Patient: sex M, age 36
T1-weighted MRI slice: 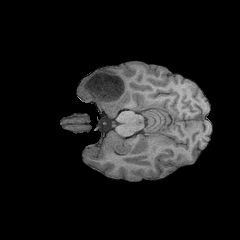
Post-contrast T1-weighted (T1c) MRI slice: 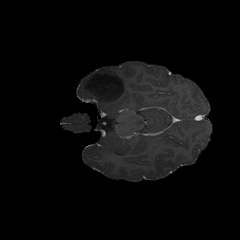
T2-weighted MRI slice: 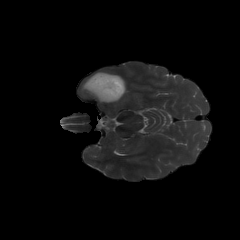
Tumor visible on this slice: yes
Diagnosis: Astrocytoma, IDH-mutant
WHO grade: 3